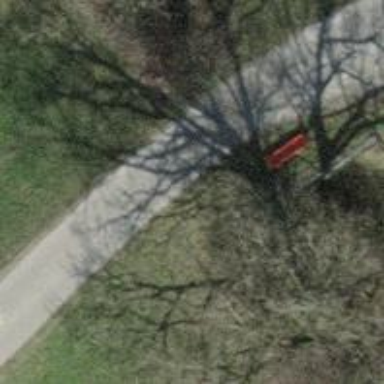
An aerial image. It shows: Bench for seating.